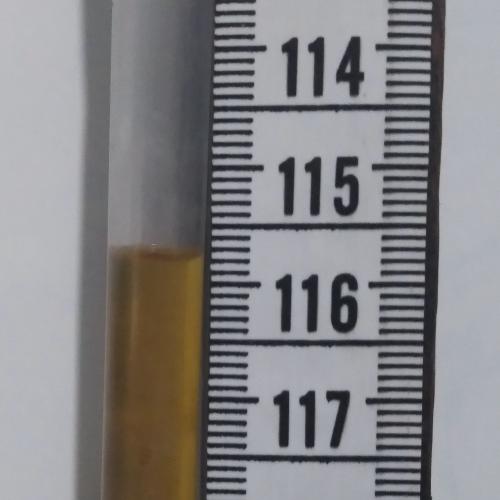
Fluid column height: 115.8 cm